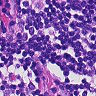
Metastatic tissue present: no